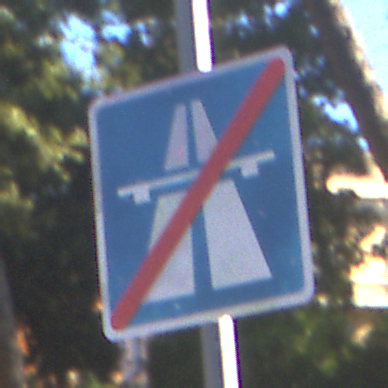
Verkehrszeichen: EndeAutbahn
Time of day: MorningAfternoon
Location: Outdoor (Suburban)
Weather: Clear
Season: NotSpecified
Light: Natural